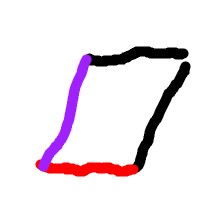
Shape: parallelogram